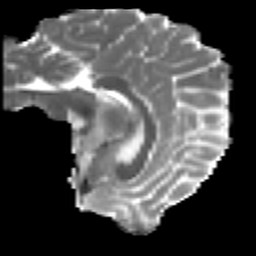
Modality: MD
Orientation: sagittal
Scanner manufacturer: ge
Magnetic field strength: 3 T
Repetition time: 7.98 s
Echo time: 0.0701 s